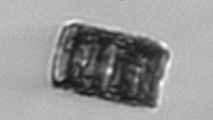
Label: Paralia_sulcata